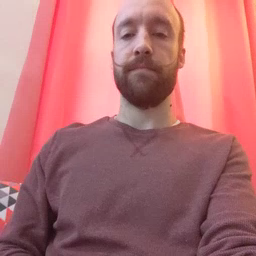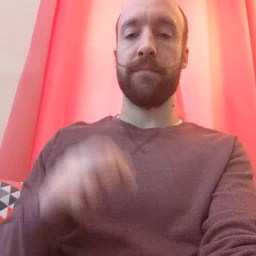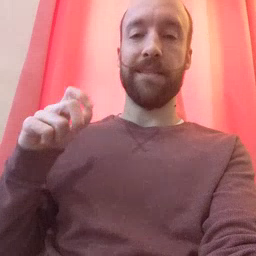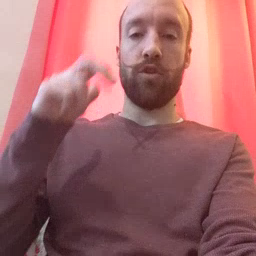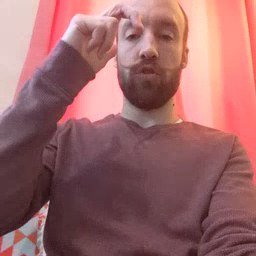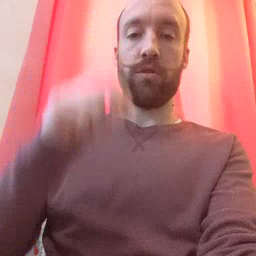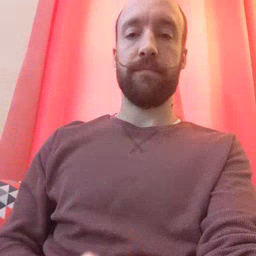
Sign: stairs